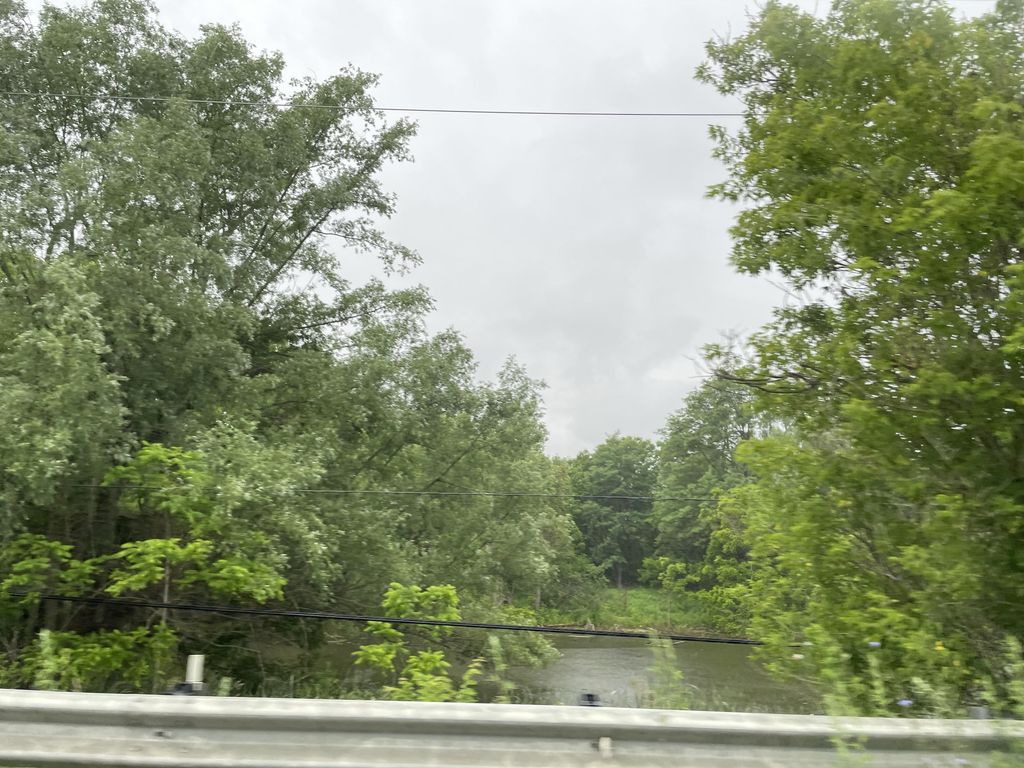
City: kitchener-waterloo